Question: I have the following HTML and PHP:
'''
<?php
if ($_POST["submit"] == "Get Articles") {
$api_url = "https://DonutJuice:so%20many%20people%20in%20my%20bed@api.pinboard.in/v1/posts/all?format=json";
$ch = curl_init();
curl_setopt($ch, CURLOPT_URL, $api_url);
curl_setopt($ch, CURLOPT_HEADER, FALSE);
curl_setopt($ch, CURLOPT_RETURNTRANSFER, 1);
$json = curl_exec($ch);
curl_close($ch);
$values = json_decode($json, true);
echo "<div class='article-output'>";
echo "<table>";
echo "<tr><th>URL</th> <th>Title</th></tr>";
foreach ($values as $bookmark) {
$bookmark_url = $bookmark["href"];
$bookmark_title = $bookmark["description"];
echo "<tr><td><a href='" . $bookmark_url . "'>" . $bookmark_url . "</a></td> <td>" . $bookmark_title . "</td></tr>";
}
echo "</table>";
echo "</div>";
}
?>
'''
With this CSS:
'''
table {
margin-top: 50px;
padding: 5px 20px;
background: rgba(255, 255, 255, 0.5);
border: 1px solid #a9a8a7;
border-radius: 5px;
}
tr {
height: 50px;
}
th {
color: #173769;
}
td {
width: 60px;
word-wrap: break-word;
color: #444;
}
td:first-child {
padding-right: 30px;
}
'''
But whenever I press the button that processes that PHP, I get things like this:

Where they're still breaking the page layout ruthlessly.
How do I fix this?
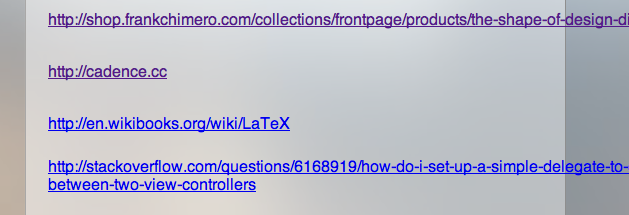
Answer: The 'word-break' property can force wrapping to occur when the lines are too long
<URL>
'''
td {
word-break: break-all;
word-break: break-word;
}
'''